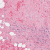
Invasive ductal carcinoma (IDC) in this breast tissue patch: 0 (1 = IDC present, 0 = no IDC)